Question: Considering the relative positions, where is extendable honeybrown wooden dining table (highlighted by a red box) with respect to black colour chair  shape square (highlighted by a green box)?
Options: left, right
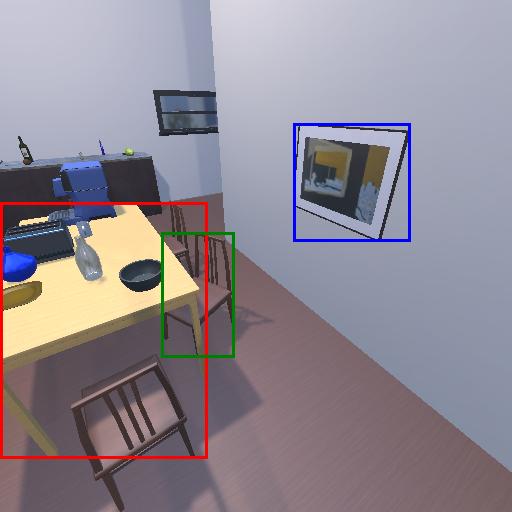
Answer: left